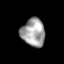
Tissue: lung
Cell type: B cells
Senescence score: 0.6245
Nuclear area (px): 649
Mean DAPI intensity: 161.946